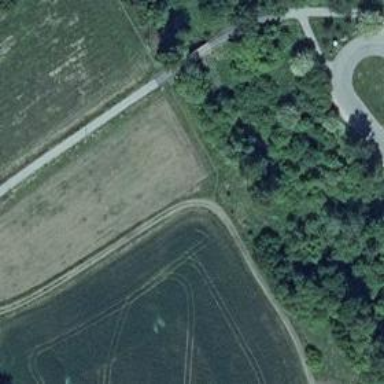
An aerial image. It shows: Cycleway.